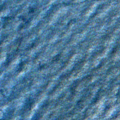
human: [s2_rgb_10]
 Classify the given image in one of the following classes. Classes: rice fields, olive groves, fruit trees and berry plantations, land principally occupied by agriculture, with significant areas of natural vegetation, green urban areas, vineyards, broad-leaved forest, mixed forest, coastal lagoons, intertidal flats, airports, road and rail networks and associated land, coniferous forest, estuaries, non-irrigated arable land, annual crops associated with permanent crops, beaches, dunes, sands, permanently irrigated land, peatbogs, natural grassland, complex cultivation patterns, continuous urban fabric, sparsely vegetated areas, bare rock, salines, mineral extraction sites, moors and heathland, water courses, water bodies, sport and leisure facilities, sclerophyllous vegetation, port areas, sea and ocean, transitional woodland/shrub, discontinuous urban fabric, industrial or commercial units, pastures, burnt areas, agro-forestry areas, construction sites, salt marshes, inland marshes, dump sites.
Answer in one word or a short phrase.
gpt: sea and ocean